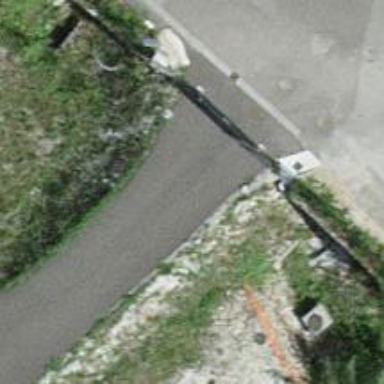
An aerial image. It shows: Gate.